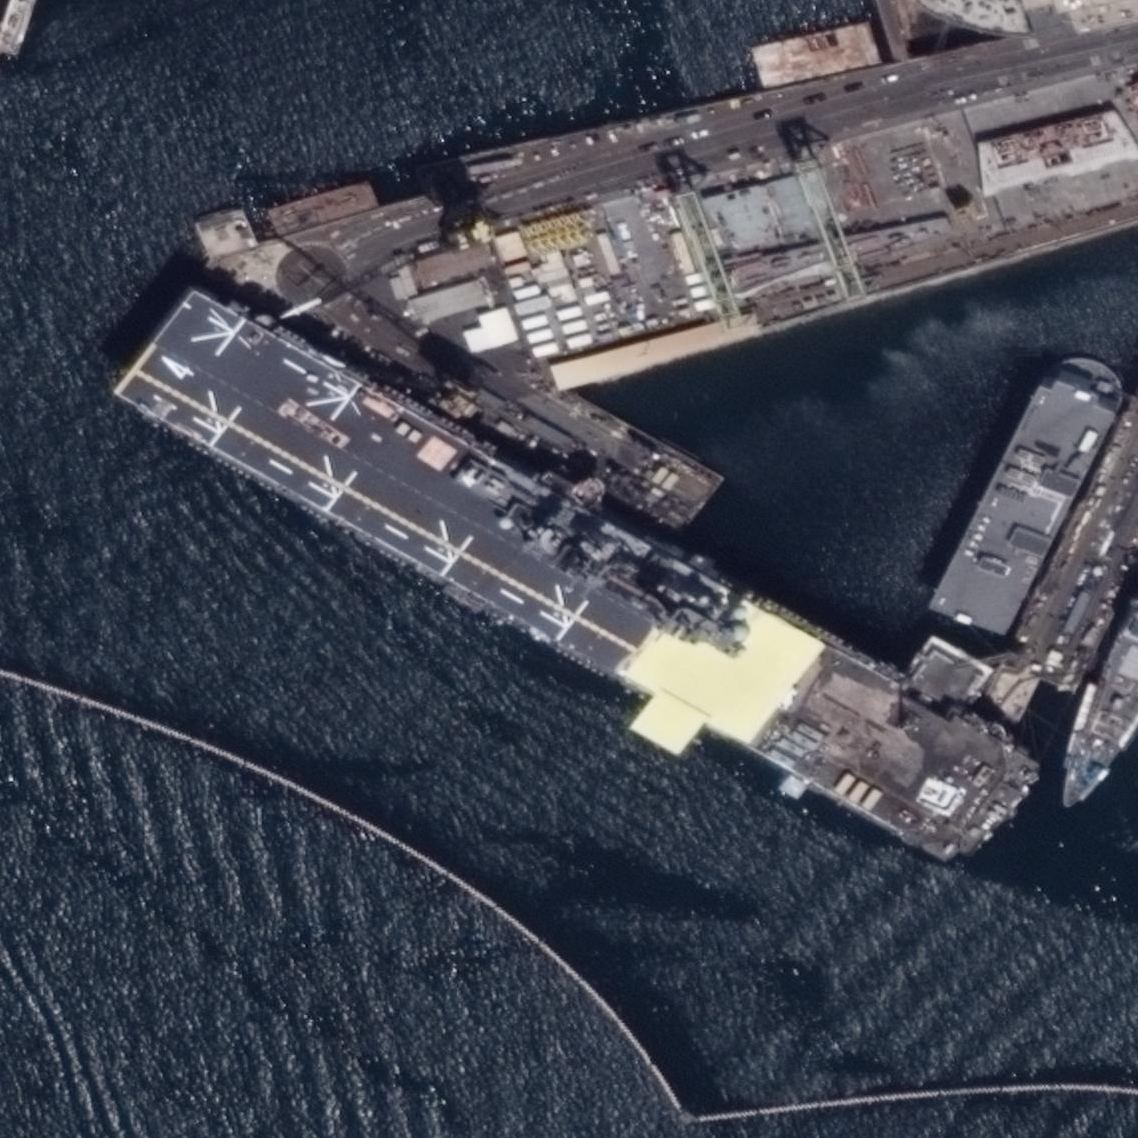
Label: assault